Field crop: tomato
Growth stage: 2
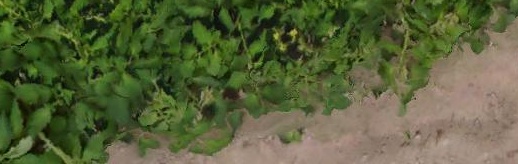
Species: tomato